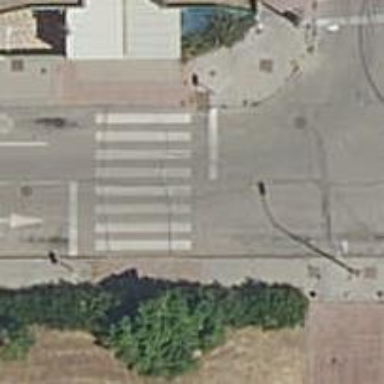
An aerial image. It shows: Uncontrolled road crossing.